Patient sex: F
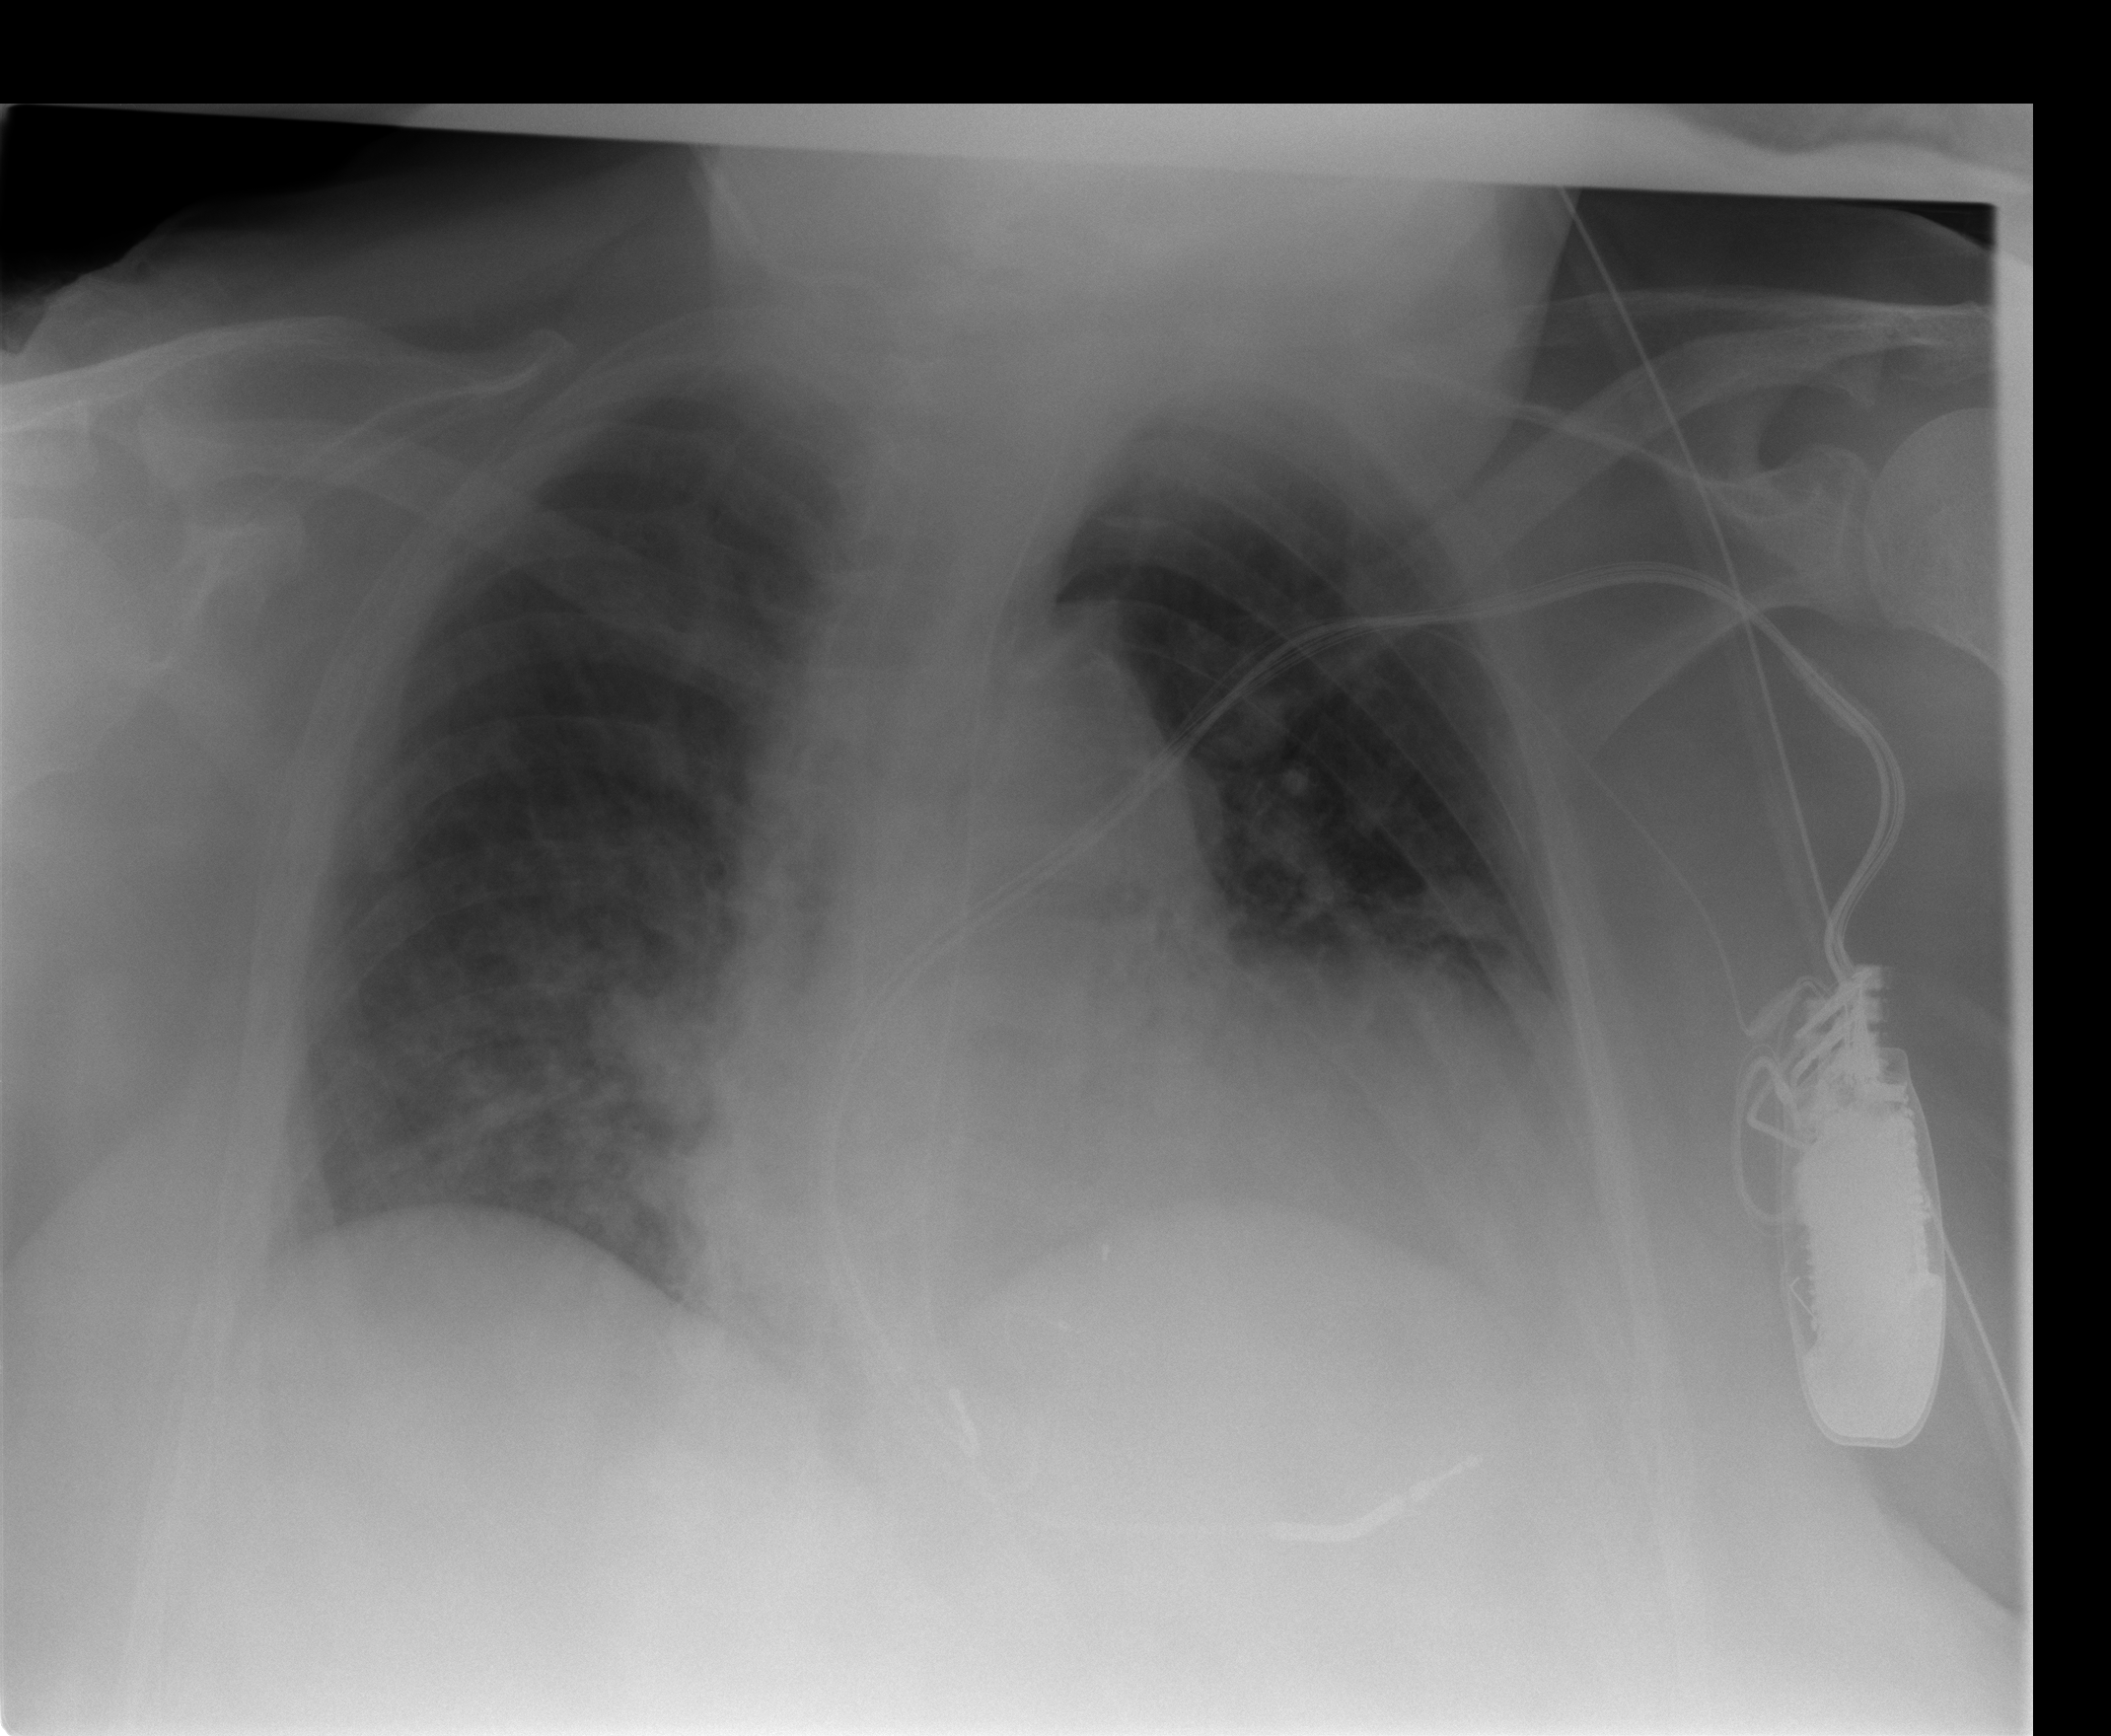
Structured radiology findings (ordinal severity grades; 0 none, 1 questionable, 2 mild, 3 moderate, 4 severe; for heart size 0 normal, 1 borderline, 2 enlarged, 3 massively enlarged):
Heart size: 2
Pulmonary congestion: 2
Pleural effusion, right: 0
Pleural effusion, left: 2
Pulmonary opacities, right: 2
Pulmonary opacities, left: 2
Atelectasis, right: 2
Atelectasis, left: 2